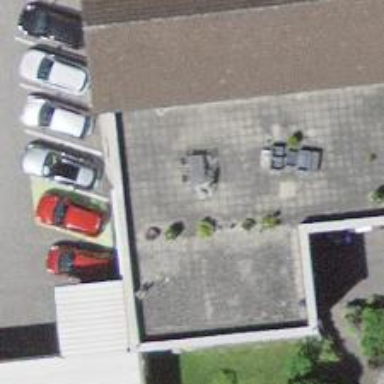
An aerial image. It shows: Car shop.